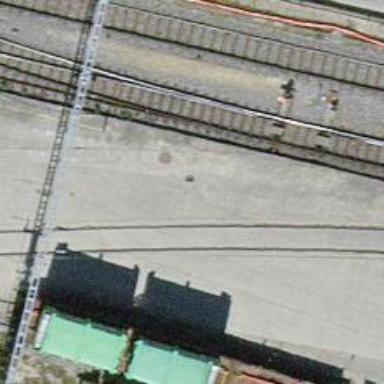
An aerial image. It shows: Single-track electrified railway siding with contact line for service.